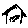
Label: house